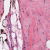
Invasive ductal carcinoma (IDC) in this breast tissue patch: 0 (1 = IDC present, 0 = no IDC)